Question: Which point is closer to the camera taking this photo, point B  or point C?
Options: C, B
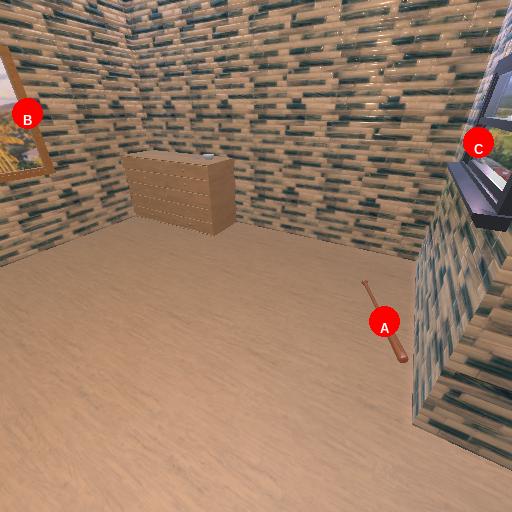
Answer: C